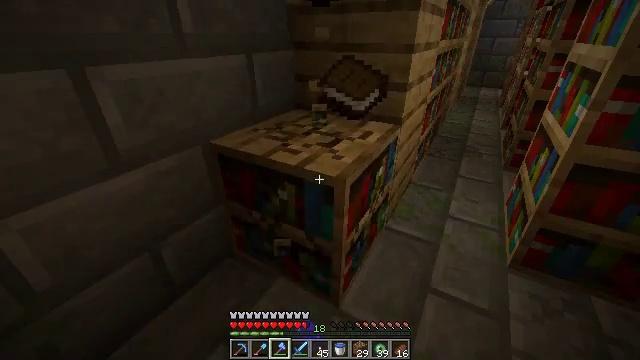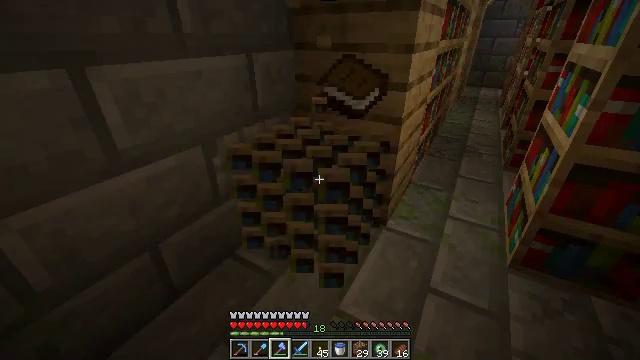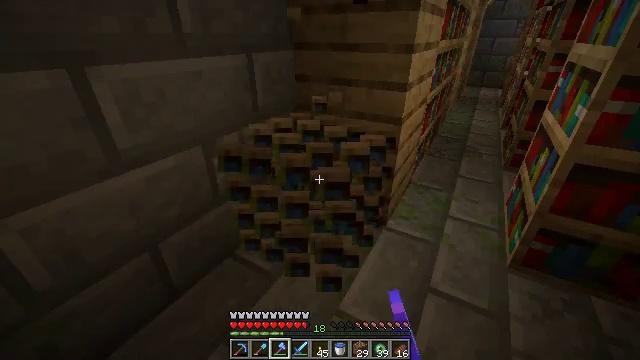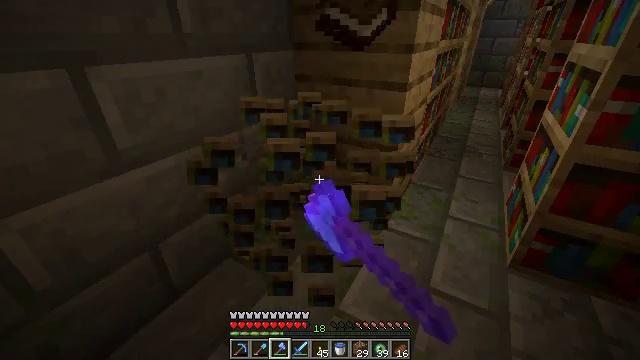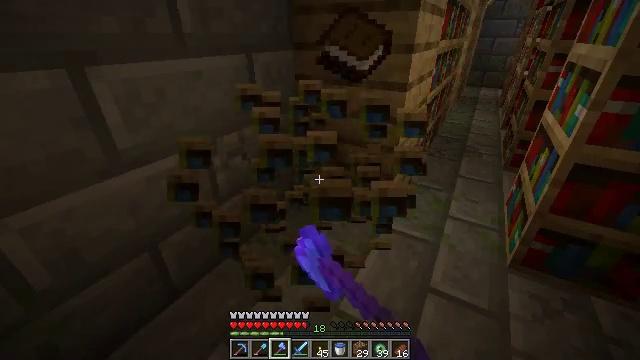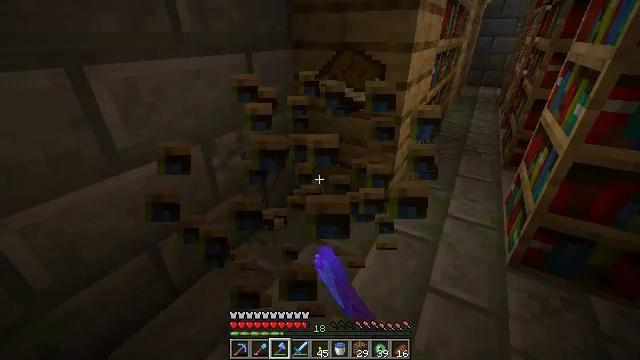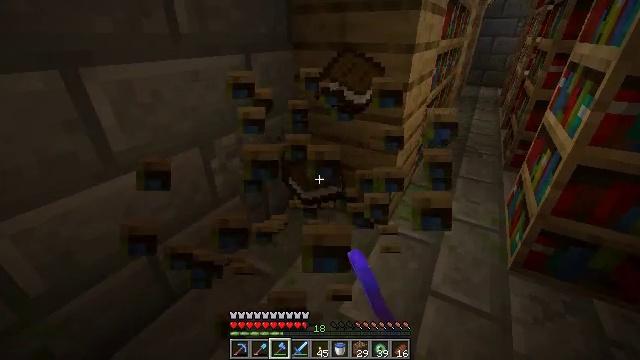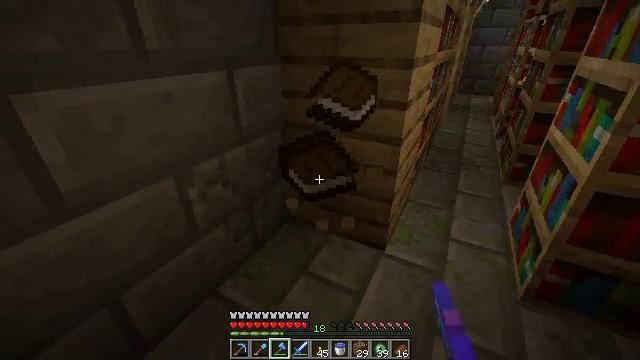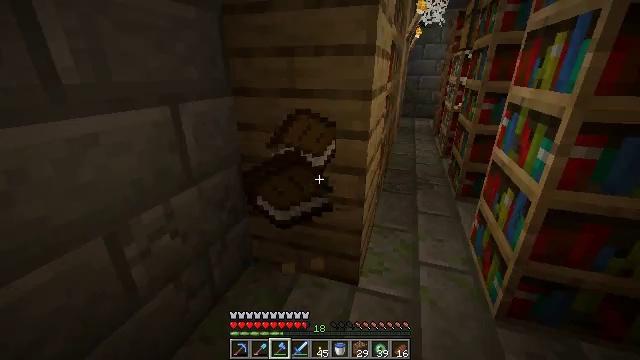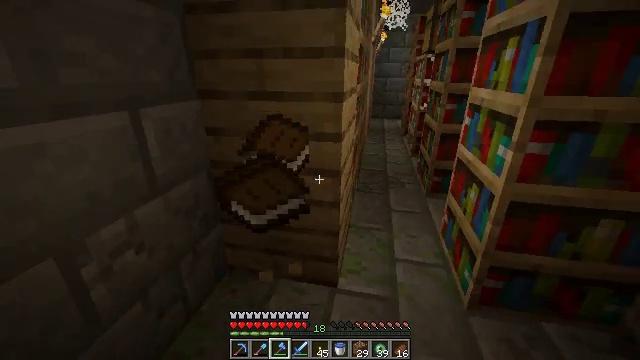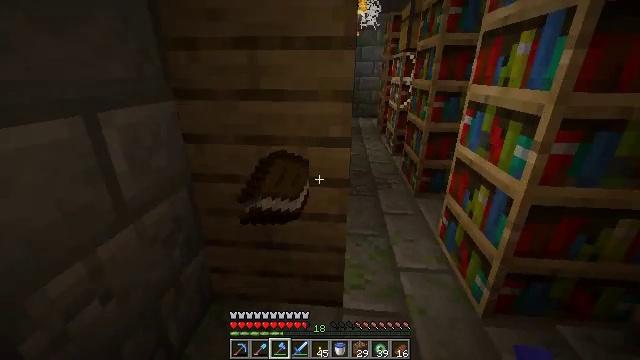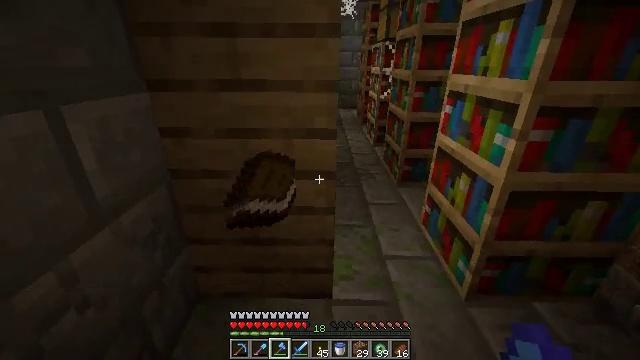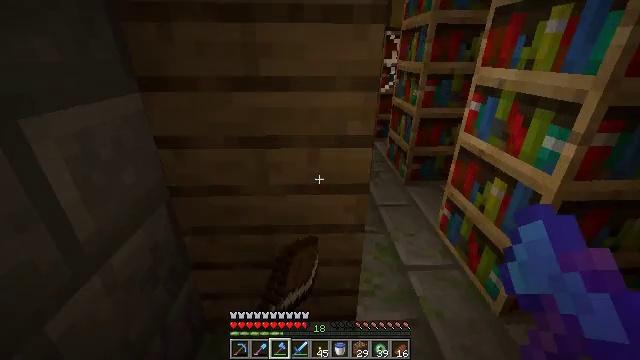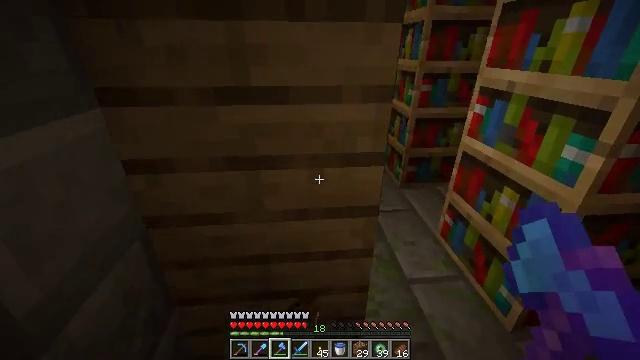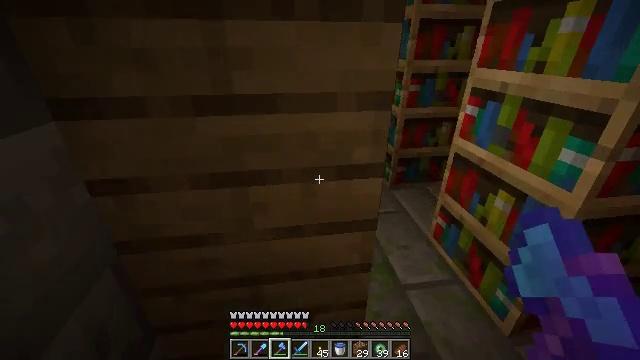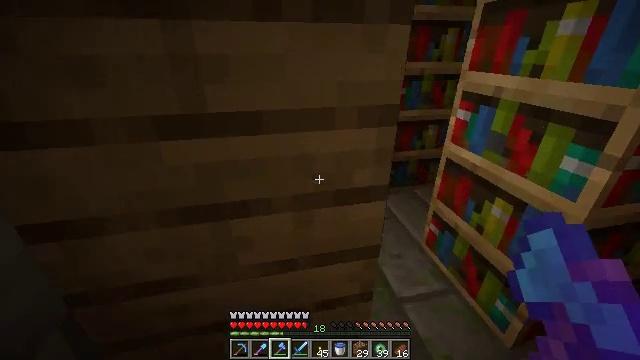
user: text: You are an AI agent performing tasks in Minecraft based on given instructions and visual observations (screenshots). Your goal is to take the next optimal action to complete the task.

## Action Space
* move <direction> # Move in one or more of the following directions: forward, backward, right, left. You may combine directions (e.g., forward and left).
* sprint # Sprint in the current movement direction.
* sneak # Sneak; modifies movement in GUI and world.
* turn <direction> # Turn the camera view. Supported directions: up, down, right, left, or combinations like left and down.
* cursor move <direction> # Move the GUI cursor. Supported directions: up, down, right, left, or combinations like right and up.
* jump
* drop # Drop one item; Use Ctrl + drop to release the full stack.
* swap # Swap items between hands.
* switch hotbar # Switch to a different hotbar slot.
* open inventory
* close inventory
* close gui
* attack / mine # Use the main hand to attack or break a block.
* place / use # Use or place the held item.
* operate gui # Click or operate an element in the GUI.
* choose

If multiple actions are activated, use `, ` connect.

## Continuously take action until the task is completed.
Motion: motion action
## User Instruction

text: Reclaim bookshelf materials.
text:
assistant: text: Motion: attack / mine
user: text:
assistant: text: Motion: attack / mine
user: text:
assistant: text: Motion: attack / mine
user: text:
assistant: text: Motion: attack / mine
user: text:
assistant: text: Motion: attack / mine
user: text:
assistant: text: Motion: move forward
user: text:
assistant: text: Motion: move forward, turn right and up
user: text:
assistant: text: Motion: move forward and move left, turn right and up
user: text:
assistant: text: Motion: move forward and move left, turn right
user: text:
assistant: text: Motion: move forward and move left, turn right
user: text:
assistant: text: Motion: move forward and move left, turn right and down
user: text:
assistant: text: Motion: move forward, turn right and down
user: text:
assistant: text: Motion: move forward, turn right
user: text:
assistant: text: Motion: move forward, turn right
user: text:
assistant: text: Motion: move forward, turn right
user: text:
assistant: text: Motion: move forward, turn right
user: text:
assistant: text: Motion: move forward, turn right
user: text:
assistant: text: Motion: move forward and move right
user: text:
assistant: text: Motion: move forward and move right
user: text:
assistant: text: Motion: move forward and move right, turn left
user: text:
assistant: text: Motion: move forward and move right, turn left
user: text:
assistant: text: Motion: move forward and move right, turn left
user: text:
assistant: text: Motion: move forward and move right, turn left and up
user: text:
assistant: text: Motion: move forward and move right, turn left and up
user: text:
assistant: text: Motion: move forward, turn left and up
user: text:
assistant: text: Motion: move forward, turn left and up
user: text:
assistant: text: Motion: move forward, turn left
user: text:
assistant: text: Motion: no_op
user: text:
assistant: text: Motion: no_op
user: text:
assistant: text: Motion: no_op